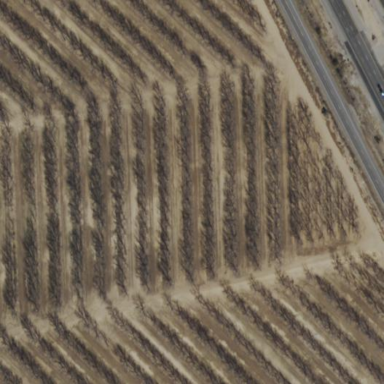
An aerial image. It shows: Orchard.